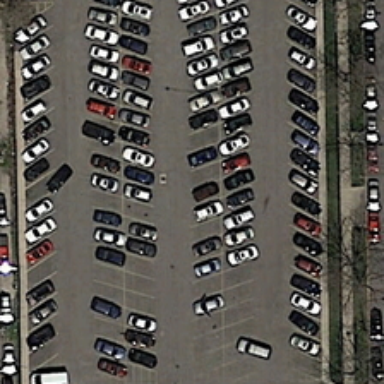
Many cars are in a parking lot near several trees .